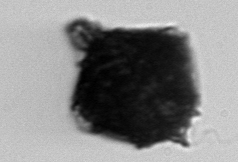
Label: Gonyaulax